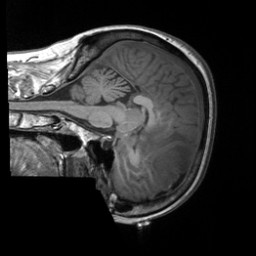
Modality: T1w
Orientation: sagittal
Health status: ill
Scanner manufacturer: siemens
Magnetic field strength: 3 T
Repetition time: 1.9 s
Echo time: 0.00251 s